Question: How would you allow a 'UIGestureRecognizer' of a 'UIView' to receive a touch event but also make sure that another, underlaying/overlaying 'UIView' also receives that very same touch event?
Lets say I have got the following view-hierachie:

Views A (blue) and B (red) are both subviews of the same superview (gray). In other words, they are both siblings and the order decides on which of them covers the other.
Option 1:
View B (red) has a regular 'UIButton' as its subview.
Option 2:
View A (blue) has a regular 'UIButton' as its subview.
Given Option 1 for the sake of explanations:
View A (blue) has a 'UITapGestureRecognizer' (or maybe even more, other UIGestureRecognizers) attached. What would be the most elegant approach to make sure that the 'UIButton' does receive all touches on its region but also the view A (blue) receives those touches on its 'UITapGestureRecognizer'?
If possible by any means, the solution should not involve extending the 'UIButton'-class and manually forwarding any events from the button itself. Imagine view B would contain a lot more controls and not just a button. All of those controls should somehow allow view A to receive the touches on its 'UIGestureRecognizer'.
I did provide two options as I do not care which of those views (A or B) comes first as long as both receive the touches.
All of my approaches so far abruptly reached dead-ends. Maybe a custom responder-chain would be a nice solution? I keep thinking that there must be an elegant solution within the entire 'UIKit'/'UIEvent'/'UIResponder' stack.
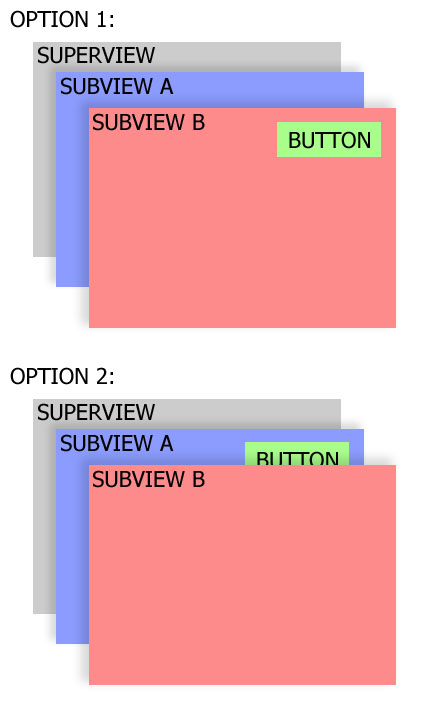
Answer: Have you tried with <URL>?
> cancelsTouchesInView
A Boolean value affecting whether touches are delivered to a view when a gesture is recognized.
'''
@property(nonatomic) BOOL cancelsTouchesInView
'''